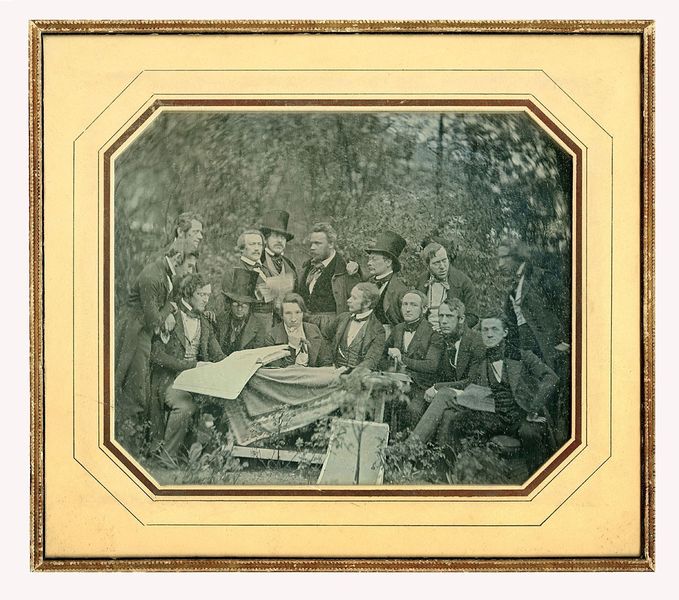
Künstler: Carl Ferdinand Stelzner
Standort: Hamburg
Institution: Museum für Kunst und Gewerbe Hamburg
Schlagwörter: gruppe, bäume, sitzen, hut, männer, profil, unterhalten, park, zylinder, alt, anzug, rahmen, gruppenportrait, portrait, personen, pflanzen, wald, papier, staffage, krawatte, foto, fotografie, photographie, schwarz-weiß, treffen, photo, karte, plan, orte, architekt, staffiert, lichtbild, daguerreotypie, bildwerke, angewandte und bildende kunst, hessische systematik, künstler, porträtfotografie, porträtphotographie, gruppenporträt, ereignisse